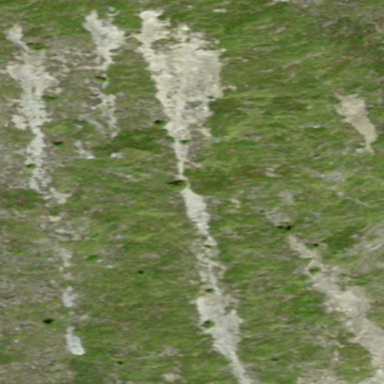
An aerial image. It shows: Natural scree.